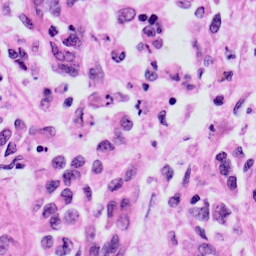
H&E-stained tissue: Skin